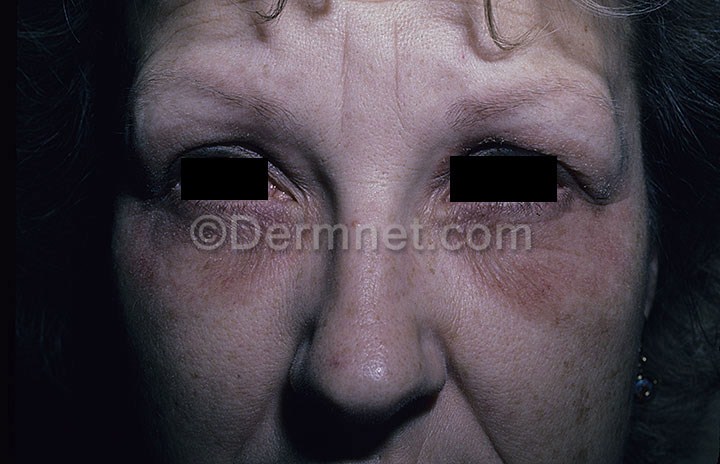
Disease: Poison Ivy Photos and other Contact Dermatitis